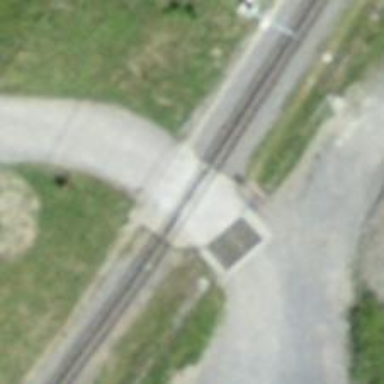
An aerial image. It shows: Level crossing along the railway.